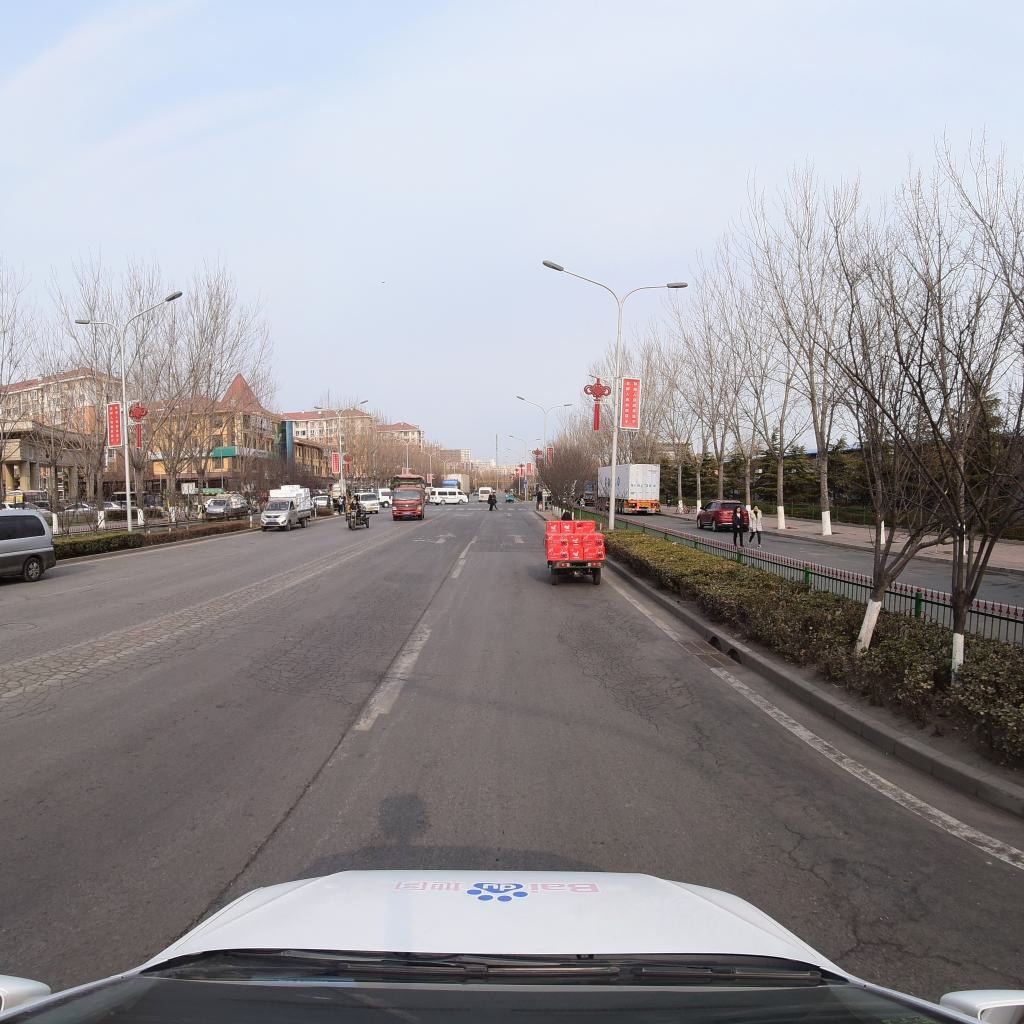
Region: Fengtai
Road damage annotations: alligator crack, alligator crack, manhole cover, longitudinal crack